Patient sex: M
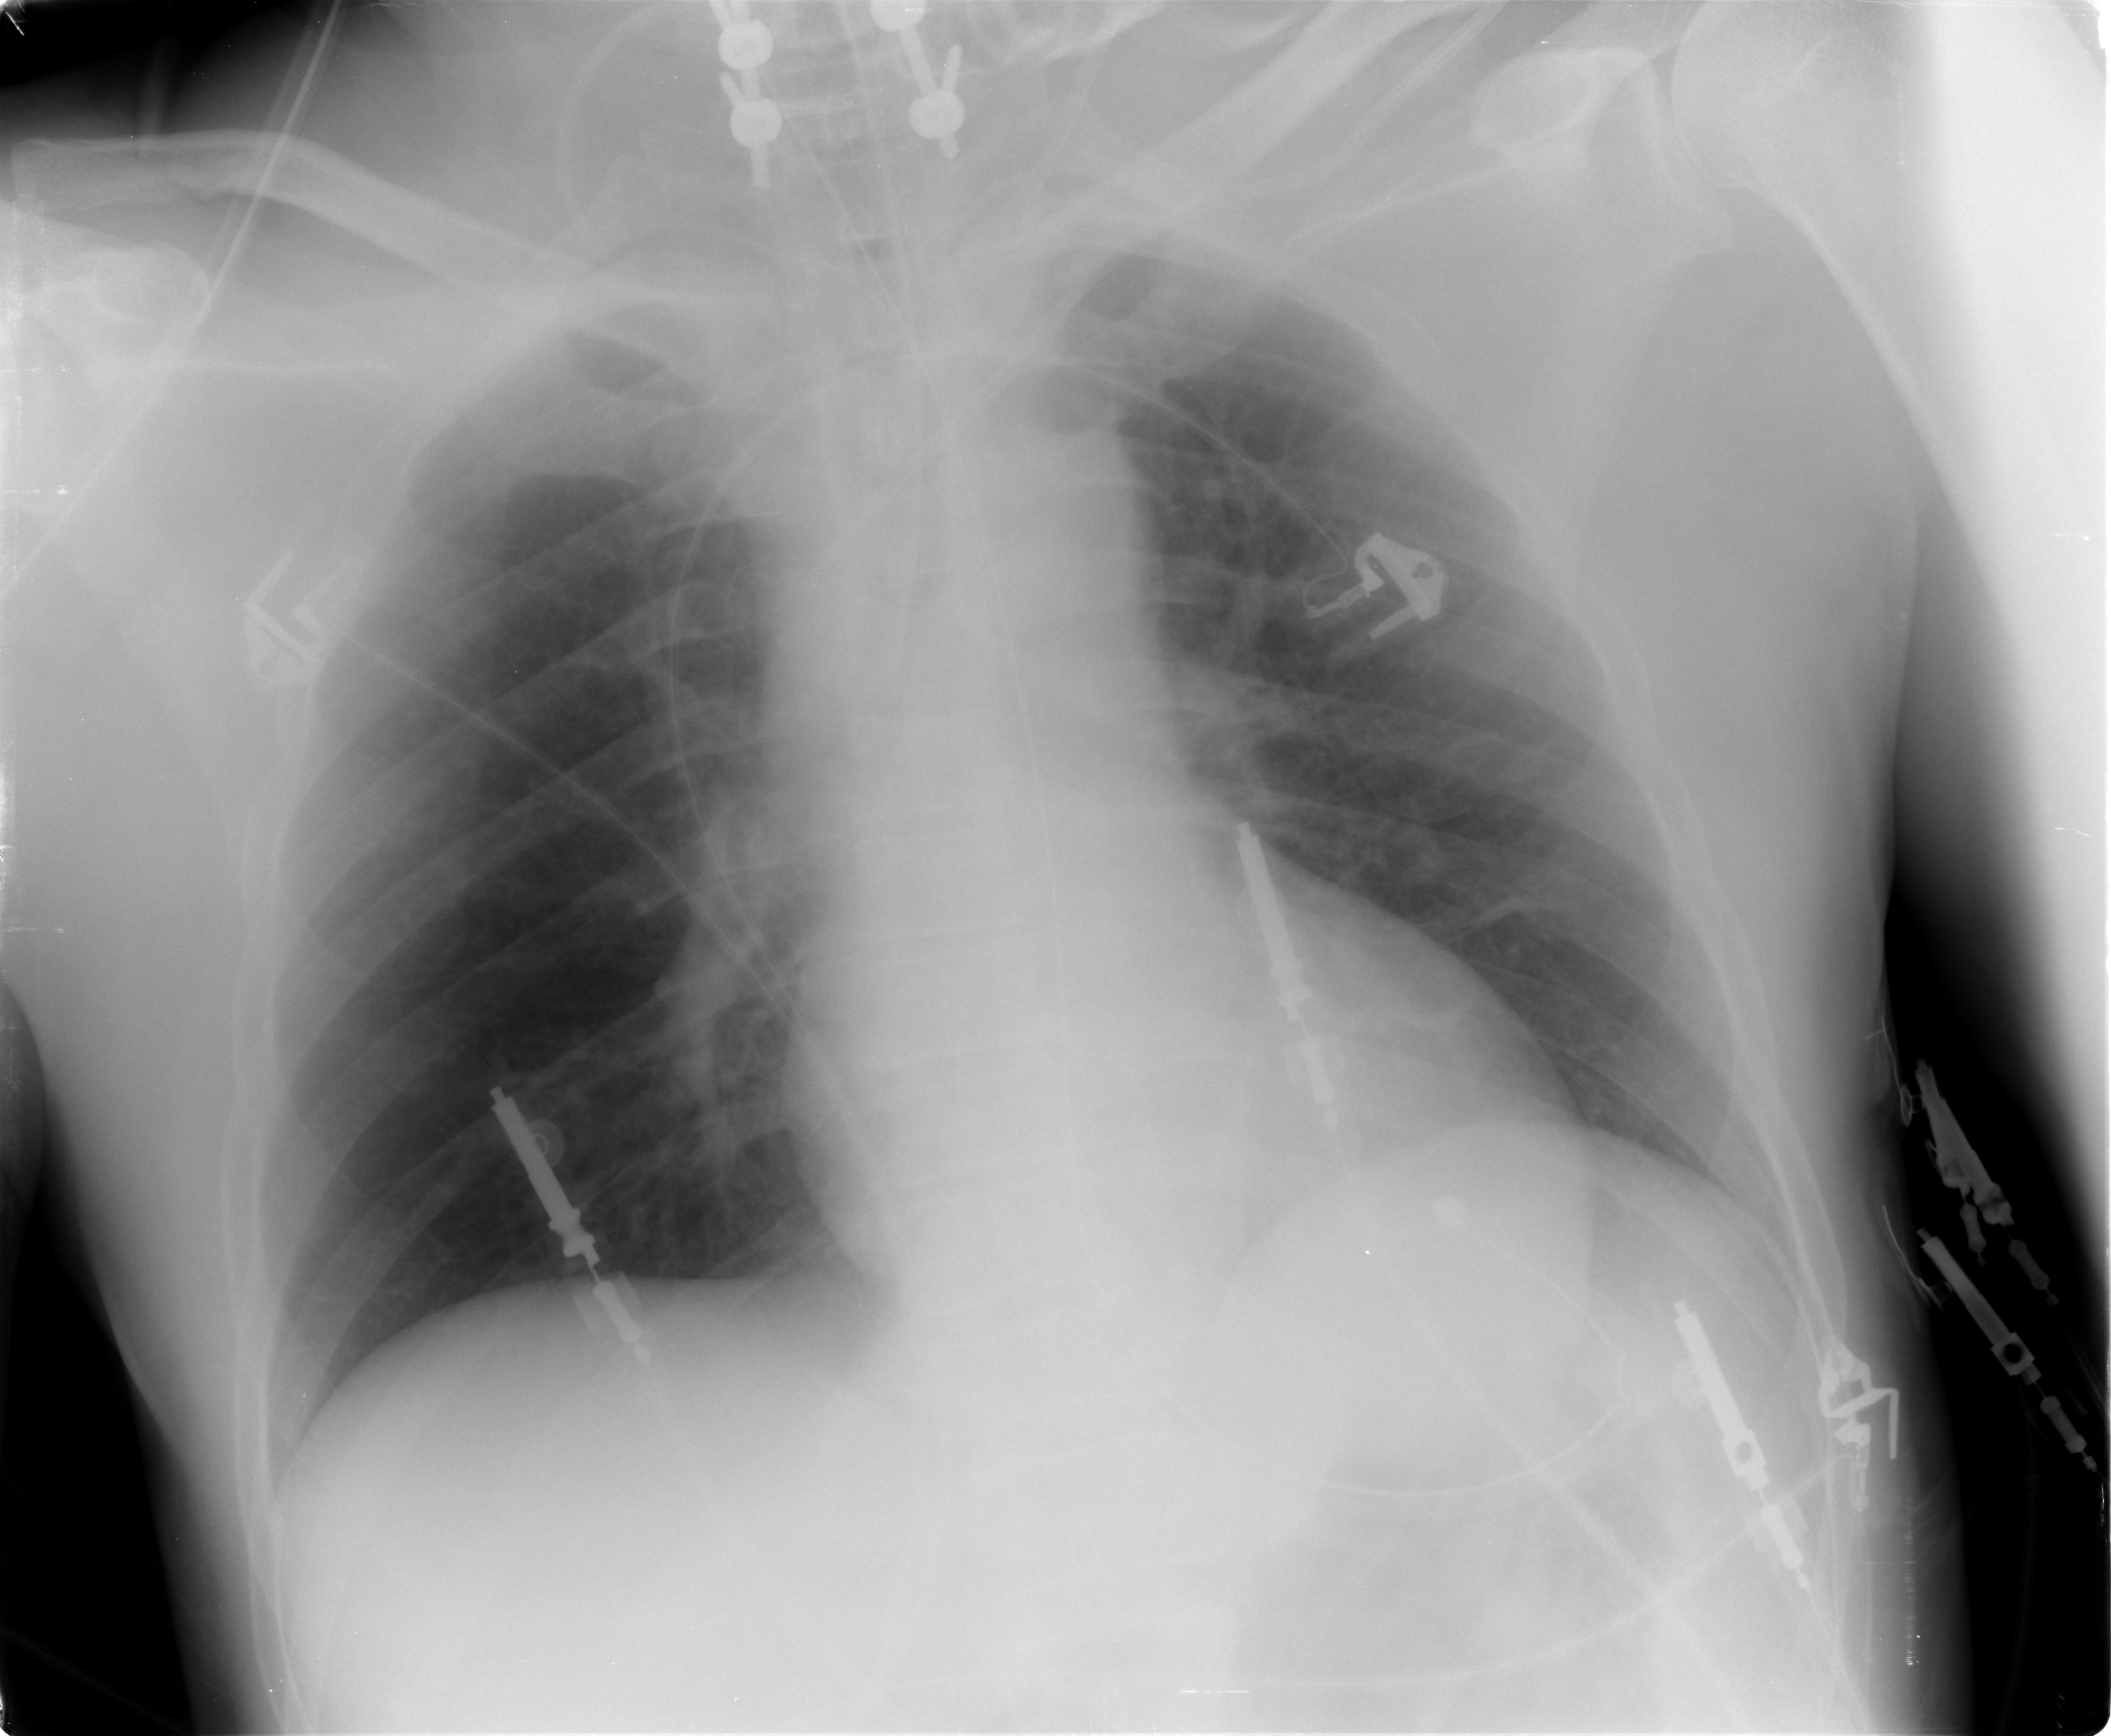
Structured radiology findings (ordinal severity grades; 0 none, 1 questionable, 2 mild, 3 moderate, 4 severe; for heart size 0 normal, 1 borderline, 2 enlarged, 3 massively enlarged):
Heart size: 1
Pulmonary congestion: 1
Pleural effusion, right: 0
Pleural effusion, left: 0
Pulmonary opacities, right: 0
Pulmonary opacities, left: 0
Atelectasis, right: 0
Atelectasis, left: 2